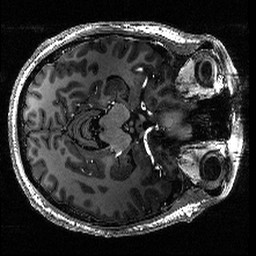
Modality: T1w
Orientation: axial
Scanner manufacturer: siemens
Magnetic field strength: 6.98 T
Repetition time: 2.76 s
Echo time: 0.00328 s